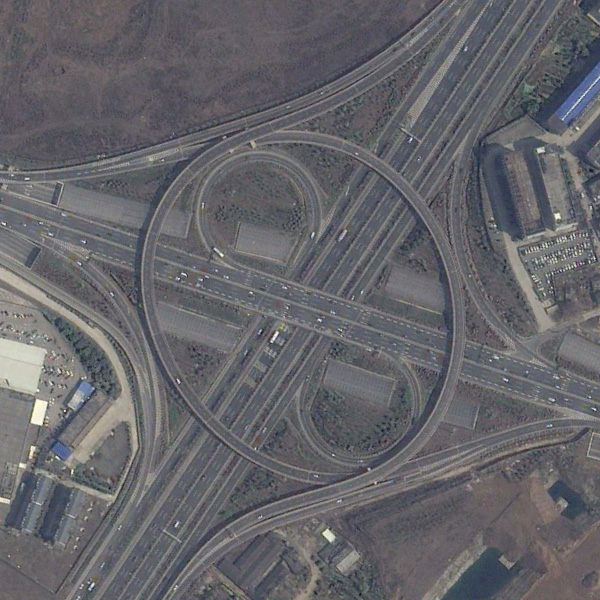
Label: Viaduct